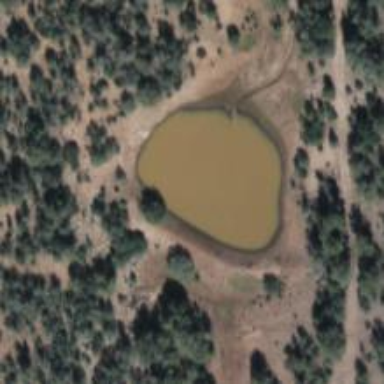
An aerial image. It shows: Reservoir area.